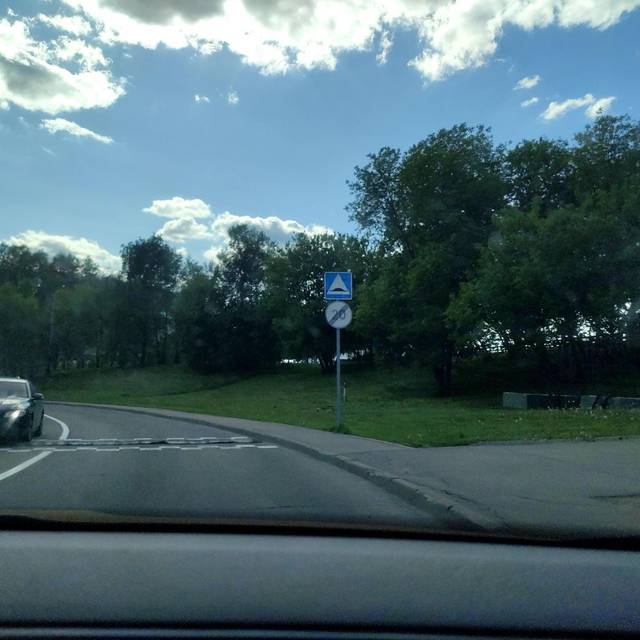
Region: Russia
Coordinates: 55.714, 37.394